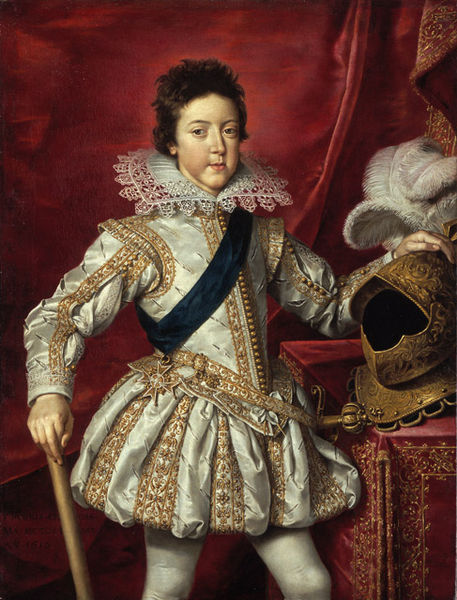
Titel: Ludwig XIII. von Frankreich
Künstler: Frans d. J. Pourbus
Standort: Karlsruhe
Institution: Staatliche Kunsthalle Karlsruhe
Schlagwörter: blau, feder, gemälde, hand, kopf, mann, weiß, impressionismus, frankreich, frau, haar, kleid, mund, nase, ohr, schwarz, tisch, gürtel, rot, tuch, malerei, ornament, rock, teppich, alt, jung, augen, band, barock, federn, gesicht, kragen, samt, silber, spitze, bildnis, portrait, porträt, vorhang, gewand, gold, haare, kostüm, pose, reich, stickerei, stoff, adel, kind, rokkoko, spitzen, lippen, rokoko, seide, stock, beine, federbusch, schärpe, schrank, haltung, stab, tüll, backen, kaiser, bordüre, dunkelblau, robe, podest, junge, rüschen, gehrock, satin, strümpfe, knabe, stern, bub, schwert, uniform, adeliger, helm, manschette, orden, scherpe, herrscher, ritter, brokat, rüstung, komode, knauf, jüngling, antik, mittelalter, strumpfhose, wams, aristokrat, prinz, gsicht, korsett, visier, adelig, spitzenkragen, strumpfhosen, lord, bordüren, klassik, franzose, borten, scherbe, helmzier, ritterhelm, jnge, prnz, verziehrng, junger man, barrockk, erlord, jüngling4wams